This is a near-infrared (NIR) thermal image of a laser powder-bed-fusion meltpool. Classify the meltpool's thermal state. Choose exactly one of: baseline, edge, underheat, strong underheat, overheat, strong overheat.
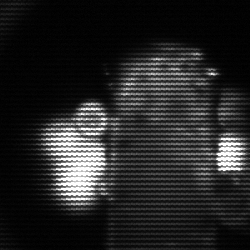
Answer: strong underheat